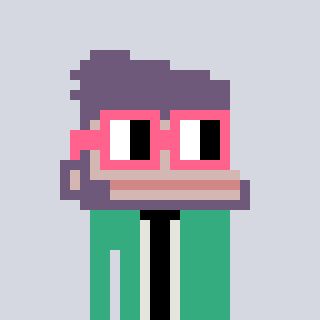
a pixel art character with square pink glasses, a ape-shaped head and a teal-colored body on a cool background